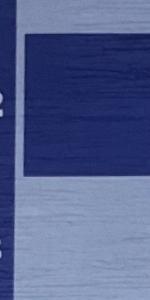
Label: Empty